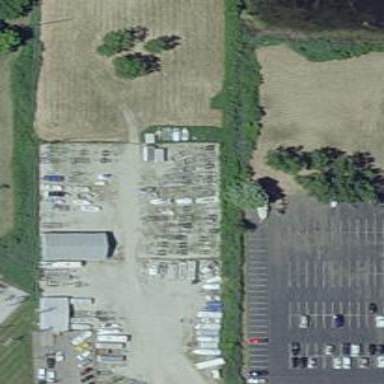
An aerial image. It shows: Boatyard located near waterway.